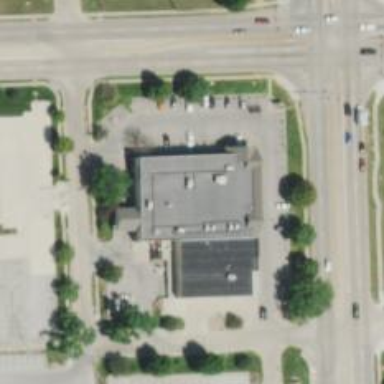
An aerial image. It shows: Pharmacy providing healthcare services.